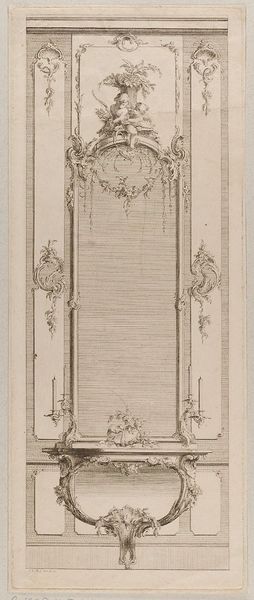
Titel: Wandspiegel mit Tisch
Künstler: Johann Wilhelm Meil
Standort: Hamburg
Institution: Museum für Kunst und Gewerbe Hamburg
Schlagwörter: skizze, weiss, zeichnung, hochformat, rahmen, spiegel, interieur, rokoko, fläche, grafik, graphik, fotografie, photographie, druckgraphik, druckgrafik, radierung, girlanden, wandschmuck, kerzenhalter, schnörkel, putten, kandelaber, amoretten, rocaille, innendekoration, style, reproduktionen, blumengewinde, druckerzeugnisse, muschelwerk, hausinneres, ornamentstich, vorlageblätter